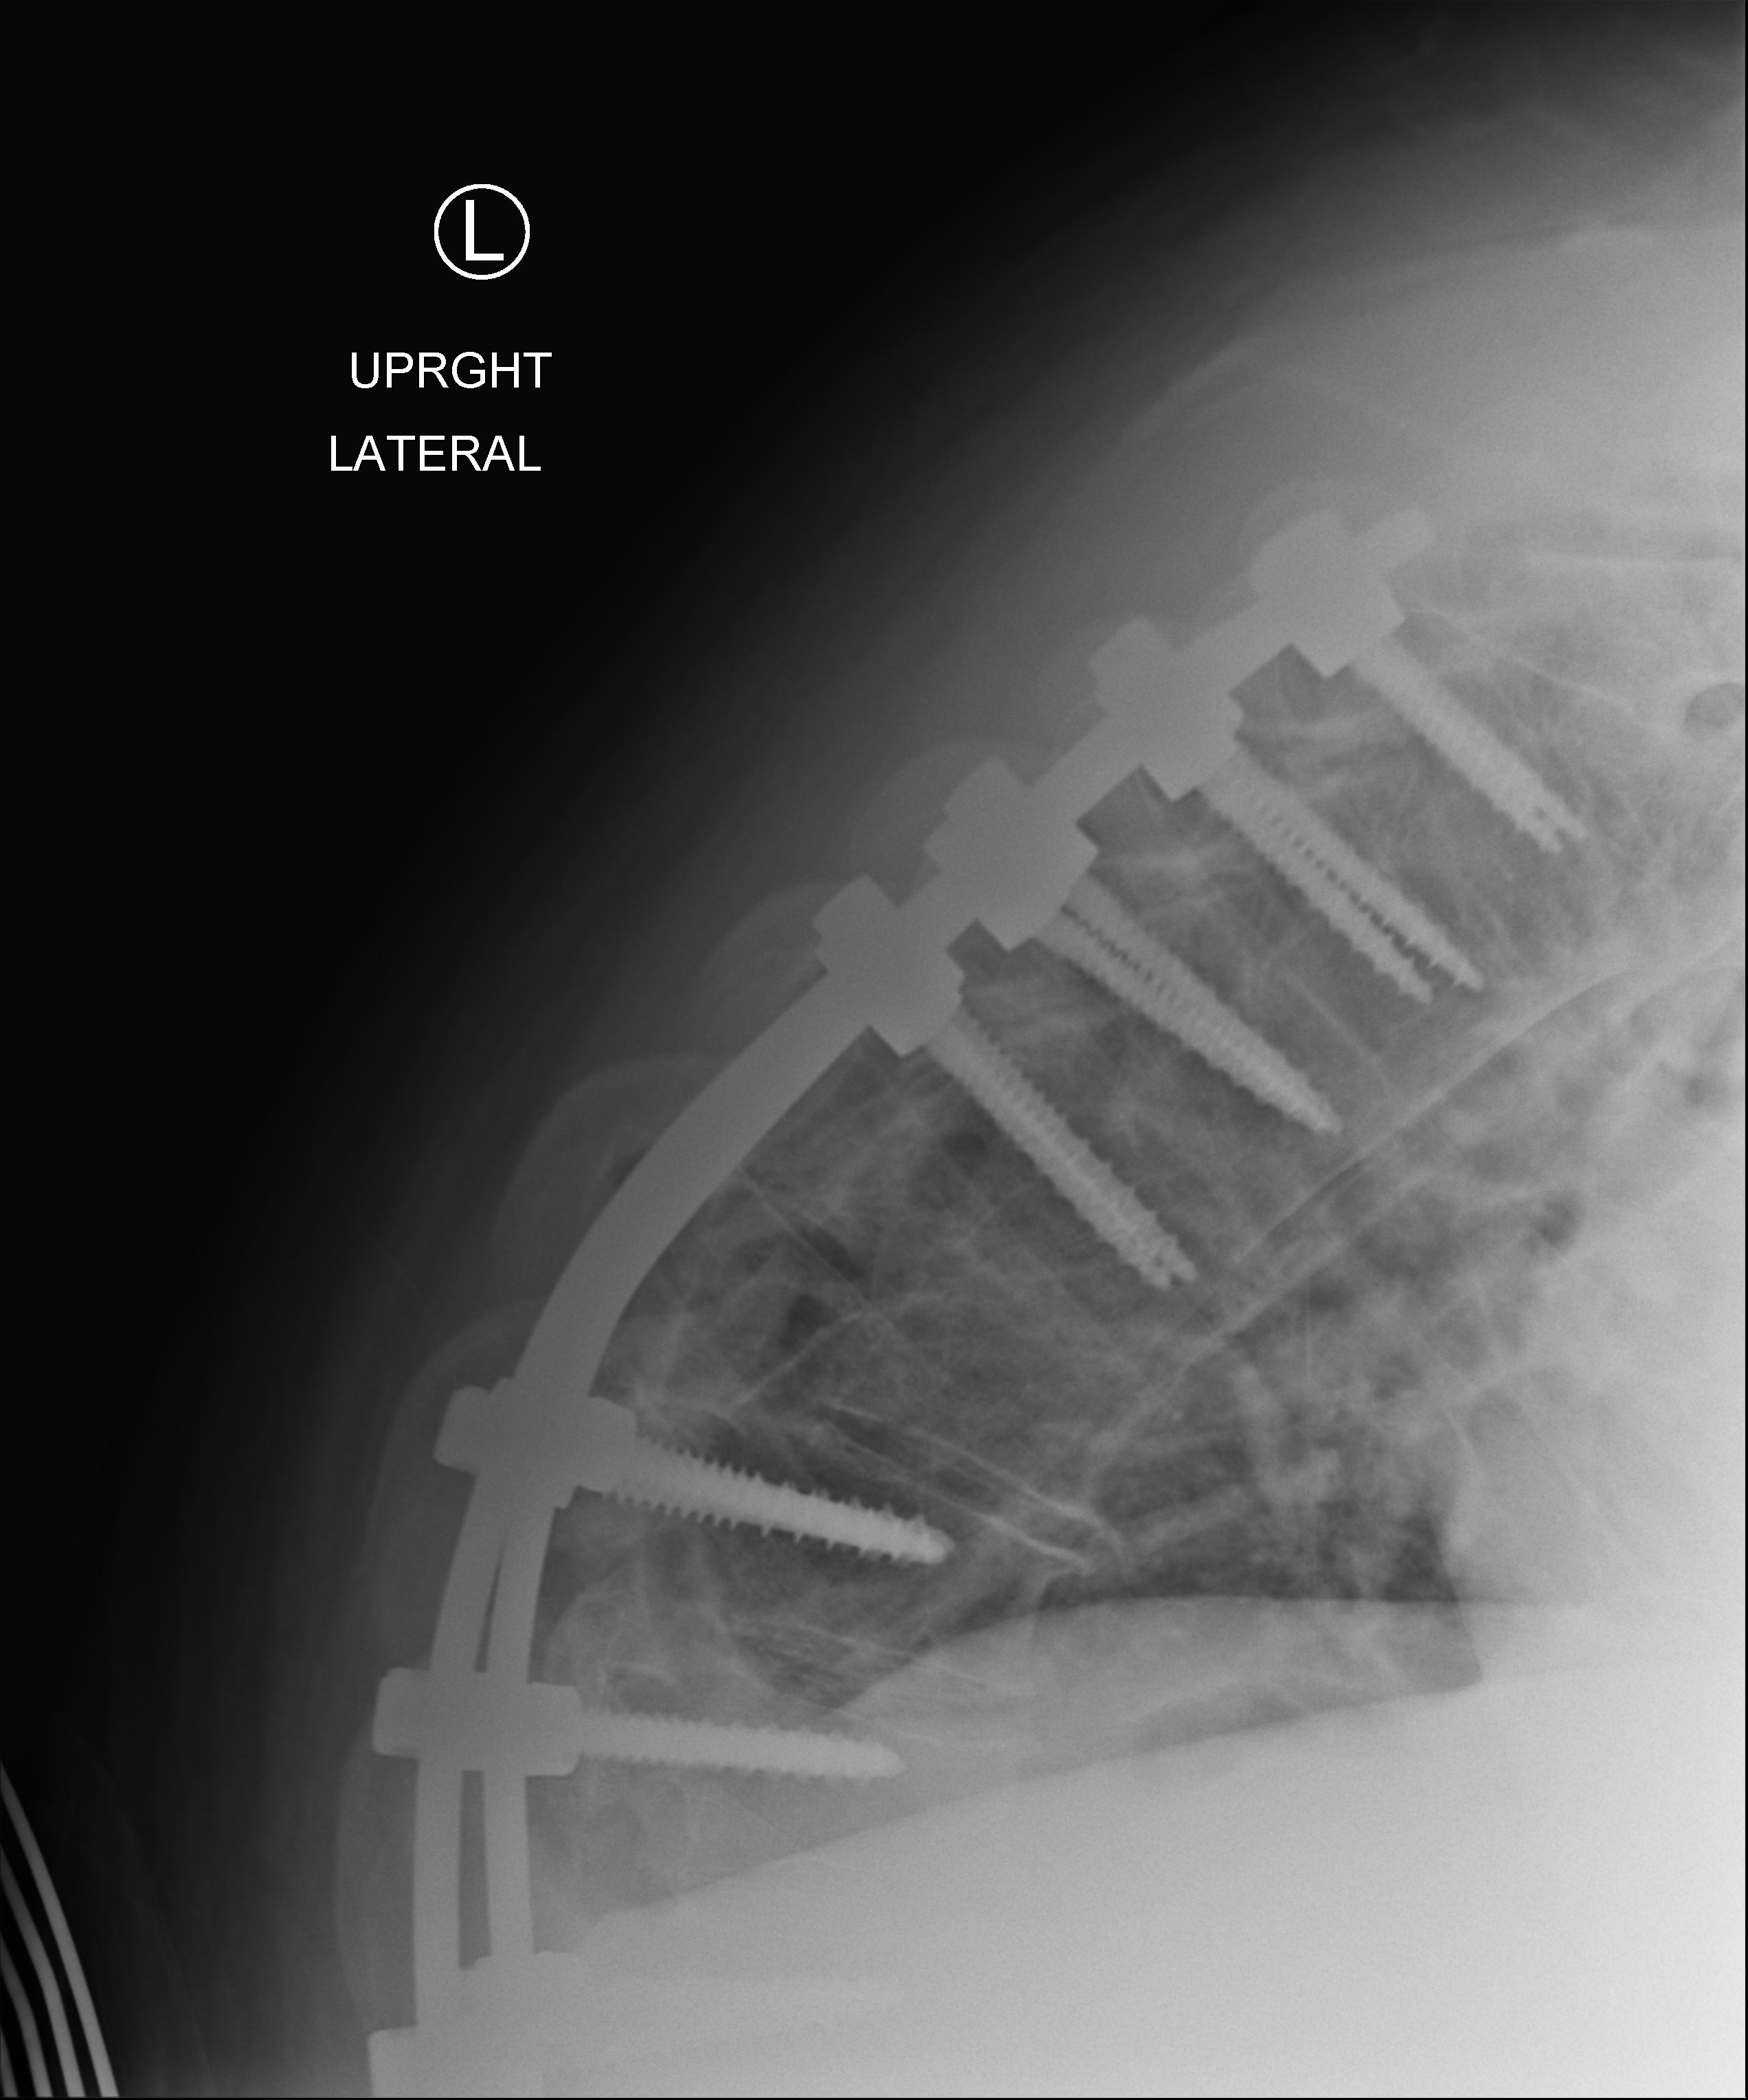
View: LATERAL
Implant manufacturer: medtronic solera